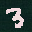
Label: 3